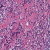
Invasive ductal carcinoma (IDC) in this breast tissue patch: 1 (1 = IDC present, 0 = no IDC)